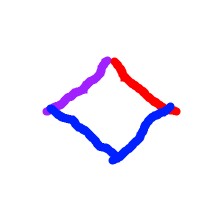
Shape: rhombus